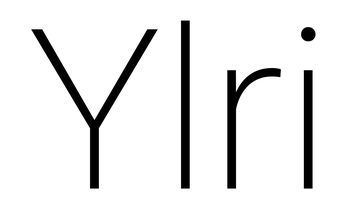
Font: Roboto_ExtraLight